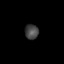
Tissue: lung
Cell type: Myeloid cells
Senescence score: 0.22
Nuclear area (px): 199
Mean DAPI intensity: 68.457